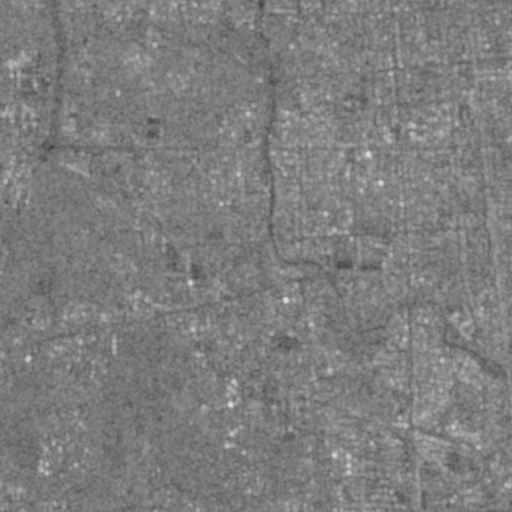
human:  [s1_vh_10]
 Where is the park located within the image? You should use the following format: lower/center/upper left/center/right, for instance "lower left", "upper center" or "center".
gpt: The park is located in the lower right of the image.
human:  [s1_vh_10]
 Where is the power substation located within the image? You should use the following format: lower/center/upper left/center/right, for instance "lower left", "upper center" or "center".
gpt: The power substation is located in the lower right of the image.
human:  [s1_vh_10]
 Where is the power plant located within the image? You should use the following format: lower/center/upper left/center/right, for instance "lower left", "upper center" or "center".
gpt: There is no power plant in the image.

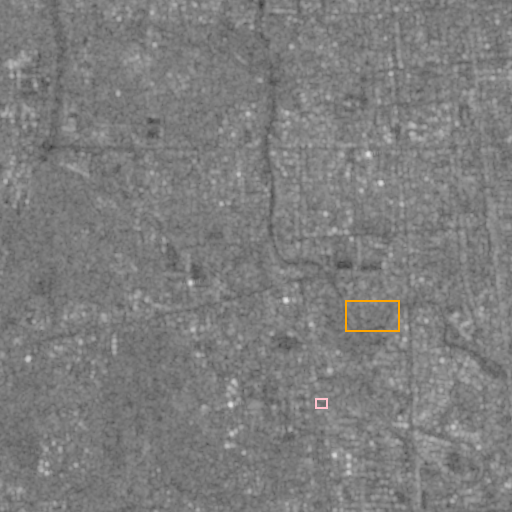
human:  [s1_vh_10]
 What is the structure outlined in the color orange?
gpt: The structure outlined in orange is a park.
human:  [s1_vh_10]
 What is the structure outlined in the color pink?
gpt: The structure outlined in pink is a power substation.
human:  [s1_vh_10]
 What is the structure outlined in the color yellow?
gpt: There is no yellow outline.